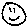
Label: smiley face